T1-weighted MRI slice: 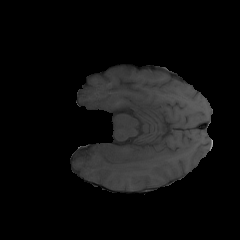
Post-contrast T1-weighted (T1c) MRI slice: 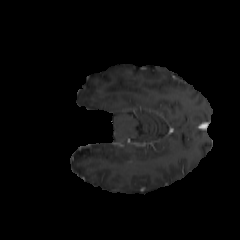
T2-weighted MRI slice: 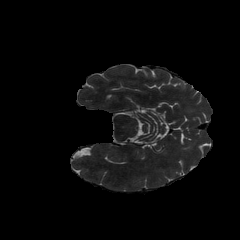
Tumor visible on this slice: no